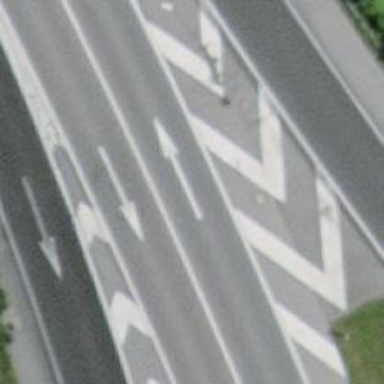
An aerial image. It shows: Asphalt motorway link.